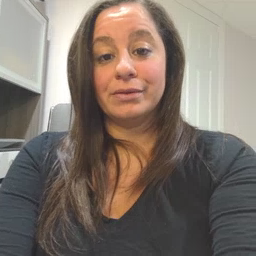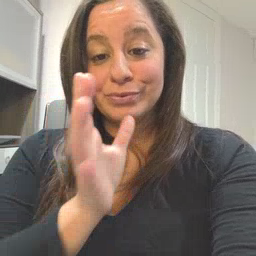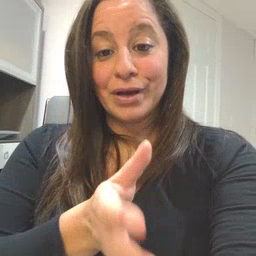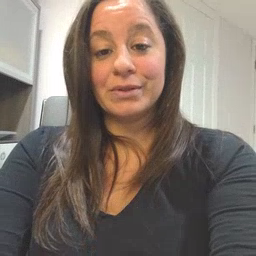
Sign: grandma